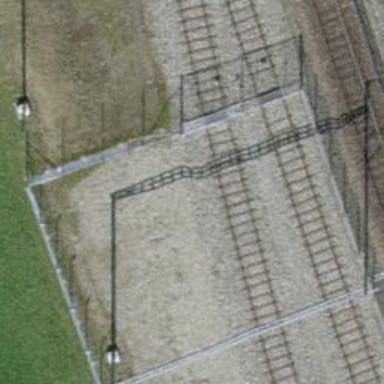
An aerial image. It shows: Rail spur with electrified contact line.